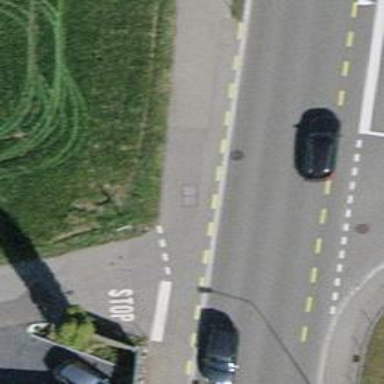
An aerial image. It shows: Platform for public transport is situated by the road.